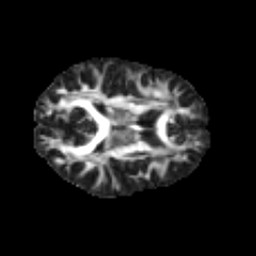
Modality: FA
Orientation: axial
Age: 20
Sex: female
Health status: healthy